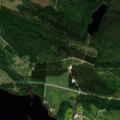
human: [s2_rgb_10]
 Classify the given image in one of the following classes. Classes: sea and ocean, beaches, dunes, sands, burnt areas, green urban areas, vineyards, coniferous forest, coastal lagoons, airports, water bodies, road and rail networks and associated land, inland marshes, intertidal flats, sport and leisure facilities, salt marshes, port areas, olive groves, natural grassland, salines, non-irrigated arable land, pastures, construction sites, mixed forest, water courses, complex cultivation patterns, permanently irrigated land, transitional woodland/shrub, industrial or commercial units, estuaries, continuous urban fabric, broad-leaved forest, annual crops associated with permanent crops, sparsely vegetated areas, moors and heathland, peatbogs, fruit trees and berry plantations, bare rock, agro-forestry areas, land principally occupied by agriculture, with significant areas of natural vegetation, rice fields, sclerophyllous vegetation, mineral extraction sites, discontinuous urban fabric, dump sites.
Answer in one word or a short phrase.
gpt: land principally occupied by agriculture, with significant areas of natural vegetation, mixed forest, transitional woodland/shrub, water bodies